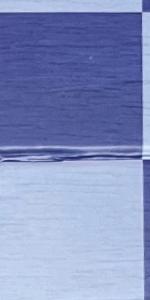
Label: Empty